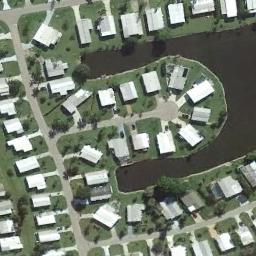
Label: mobile_home_park